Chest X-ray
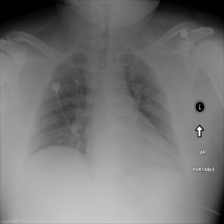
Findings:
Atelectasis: negative
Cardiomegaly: negative
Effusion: negative
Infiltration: negative
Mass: negative
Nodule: negative
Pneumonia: negative
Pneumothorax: negative
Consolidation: negative
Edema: negative
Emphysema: negative
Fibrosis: negative
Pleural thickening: negative
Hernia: negative